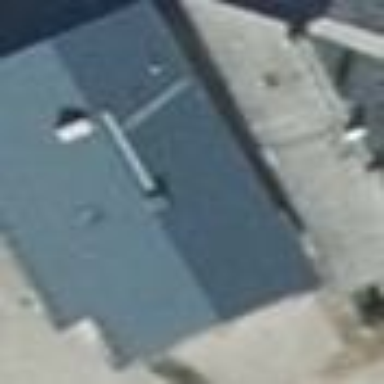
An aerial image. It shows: Building with gabled roof oriented along its length. The roof is grey in color.